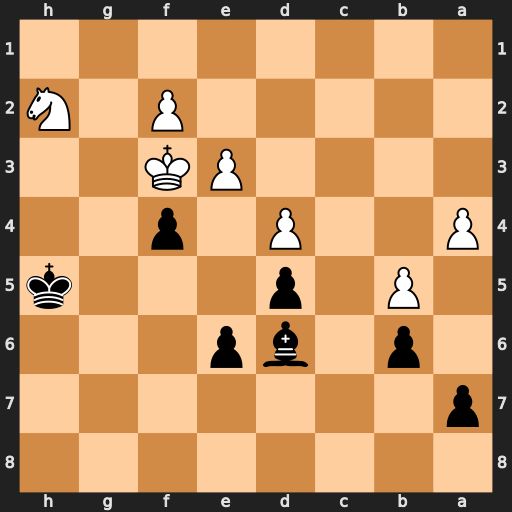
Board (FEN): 8/p7/1p1bp3/1P1p3k/P2P1p2/4PK2/5P1N/8
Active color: b
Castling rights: -
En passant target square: -
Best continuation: fxe3 Nf1 exf2